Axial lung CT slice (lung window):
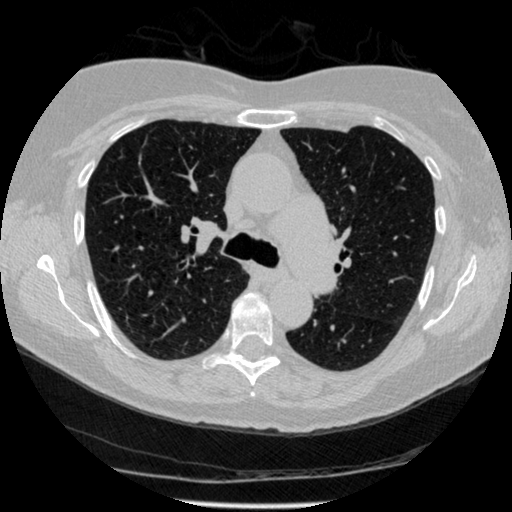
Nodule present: no